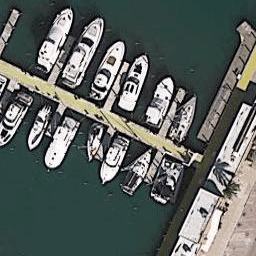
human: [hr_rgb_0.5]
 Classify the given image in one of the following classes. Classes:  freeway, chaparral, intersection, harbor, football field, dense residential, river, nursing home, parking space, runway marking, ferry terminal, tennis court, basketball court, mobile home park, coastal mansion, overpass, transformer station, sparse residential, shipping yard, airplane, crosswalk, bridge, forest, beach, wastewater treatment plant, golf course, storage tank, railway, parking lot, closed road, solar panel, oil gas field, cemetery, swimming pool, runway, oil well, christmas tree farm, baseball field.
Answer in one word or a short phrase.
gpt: harbor